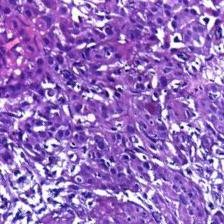
Diagnosis: OSCC